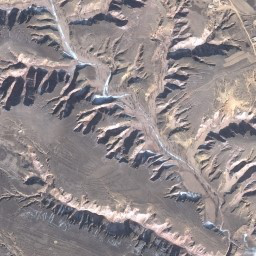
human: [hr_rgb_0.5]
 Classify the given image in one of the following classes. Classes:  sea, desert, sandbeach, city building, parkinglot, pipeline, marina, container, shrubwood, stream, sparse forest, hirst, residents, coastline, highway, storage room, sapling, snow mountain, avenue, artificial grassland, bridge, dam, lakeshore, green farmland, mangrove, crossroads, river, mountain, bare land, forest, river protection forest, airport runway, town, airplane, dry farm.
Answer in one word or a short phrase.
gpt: mountain